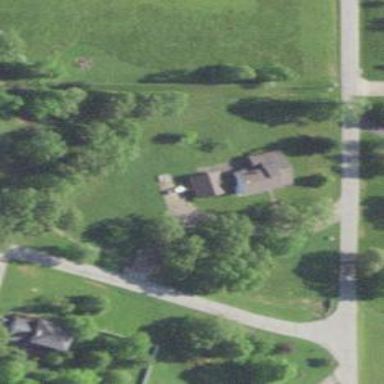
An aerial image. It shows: Driveway.